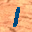
Label: 1